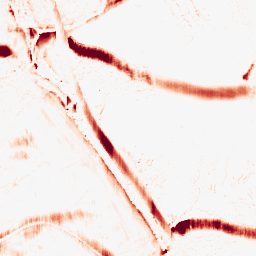
Category: morphological
Decomposition family: morphological_ellipse
Decomposition parameters: operation: opening
width: 20
height: 5
Upsampling method: sinc_hamming
Upsampling parameters: scale: 8
kernel_size: 16
Upsampling scale: 8